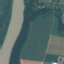
Label: River